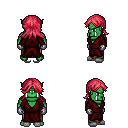
a pixel art fantasy rpg character, male body template, orc, green skin, red robe, robe skirt, ruby red loose hair, metal gloves, white slippers, four views (front, back, left, right), 2x2 character sprite sheet, small pixel art, hard edges, no anti-aliasing